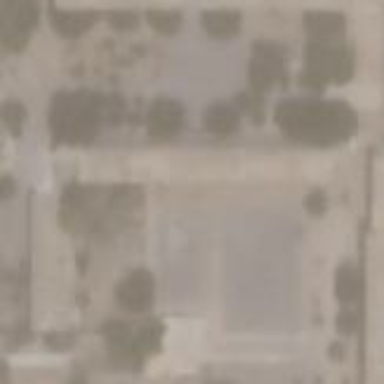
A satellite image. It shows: School surrounded by wall.